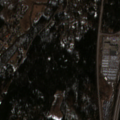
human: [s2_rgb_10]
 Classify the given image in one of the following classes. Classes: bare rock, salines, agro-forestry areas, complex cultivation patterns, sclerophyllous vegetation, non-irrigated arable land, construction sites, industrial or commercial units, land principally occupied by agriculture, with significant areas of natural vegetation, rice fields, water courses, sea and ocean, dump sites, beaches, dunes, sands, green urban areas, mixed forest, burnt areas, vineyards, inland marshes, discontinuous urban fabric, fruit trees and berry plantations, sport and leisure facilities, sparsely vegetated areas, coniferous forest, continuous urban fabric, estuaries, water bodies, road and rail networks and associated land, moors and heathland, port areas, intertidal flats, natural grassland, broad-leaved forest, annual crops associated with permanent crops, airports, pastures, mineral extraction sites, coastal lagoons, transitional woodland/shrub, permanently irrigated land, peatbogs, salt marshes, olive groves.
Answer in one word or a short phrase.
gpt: discontinuous urban fabric, mixed forest